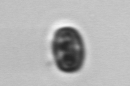
Label: Thalassiosira